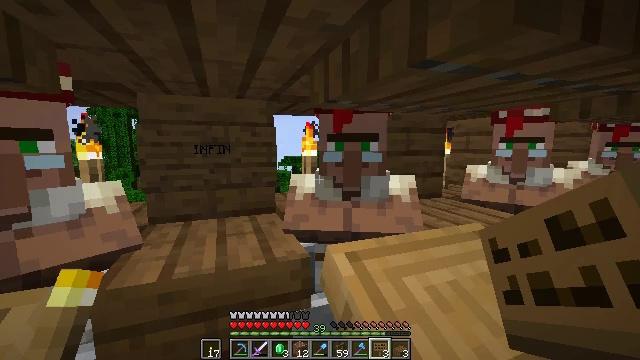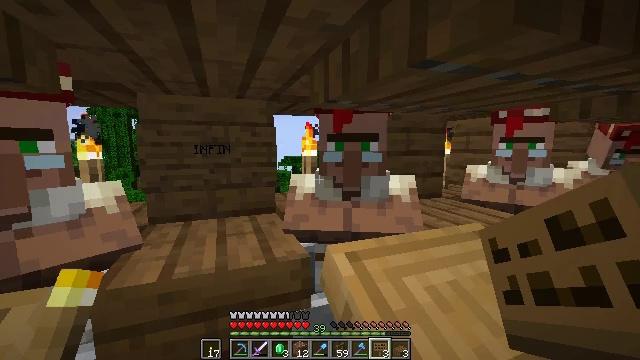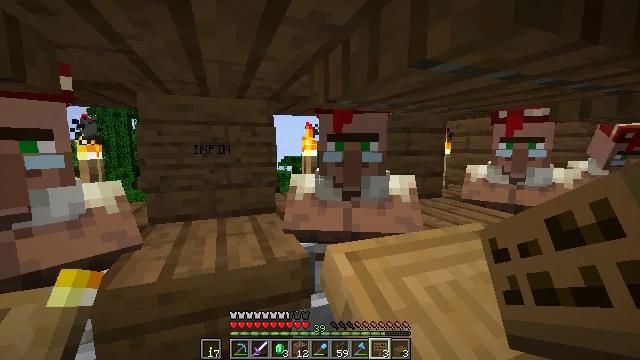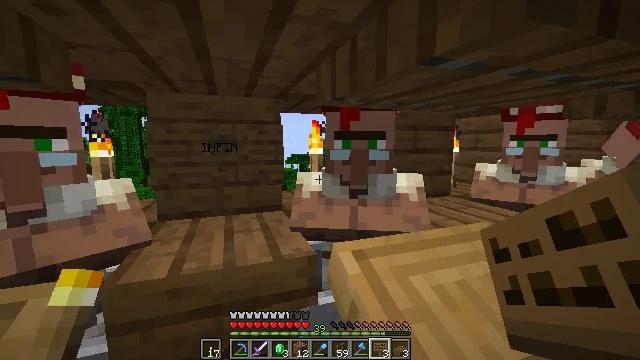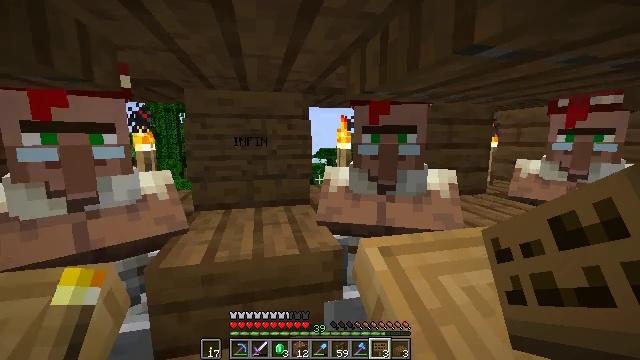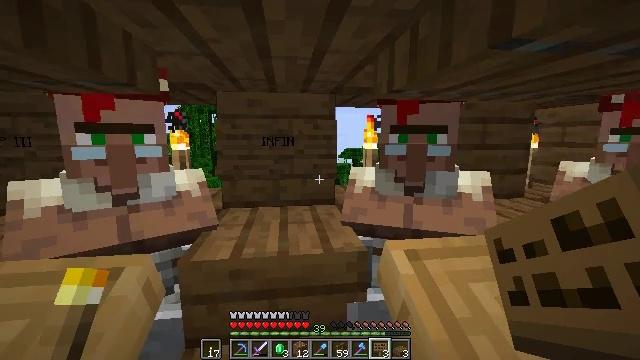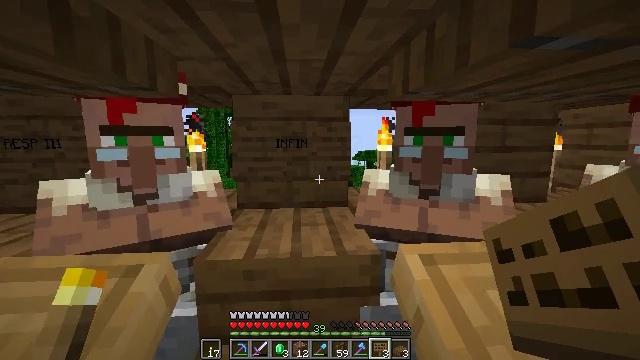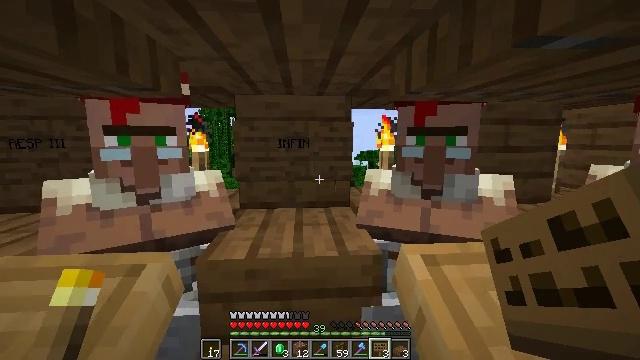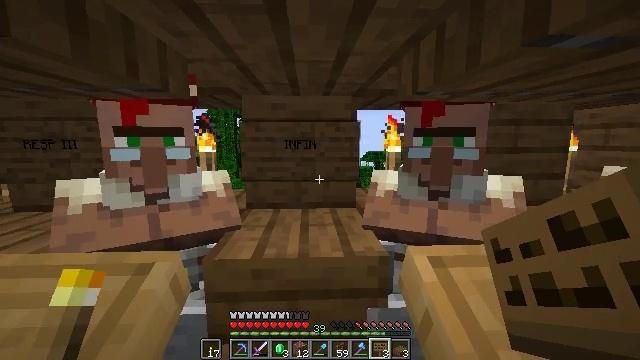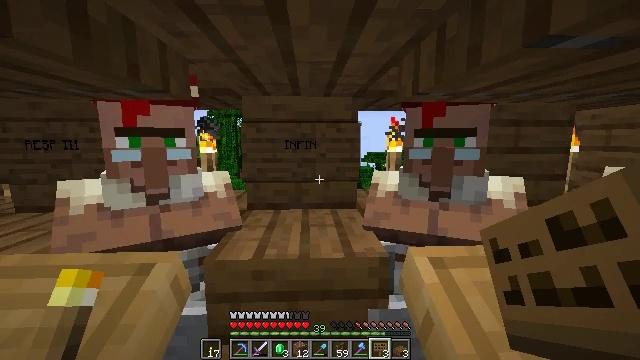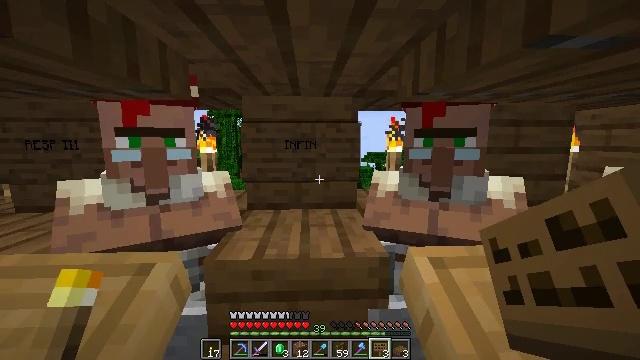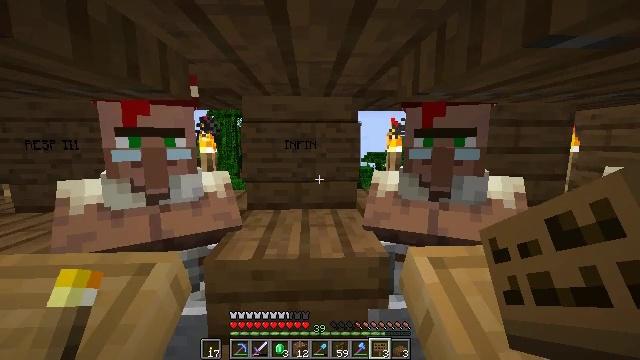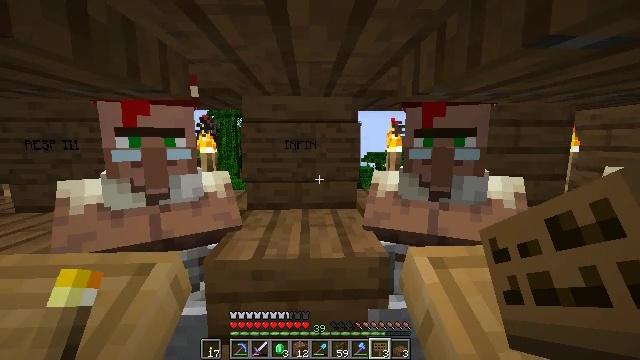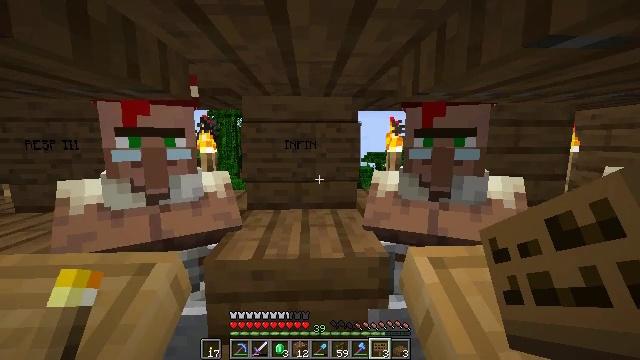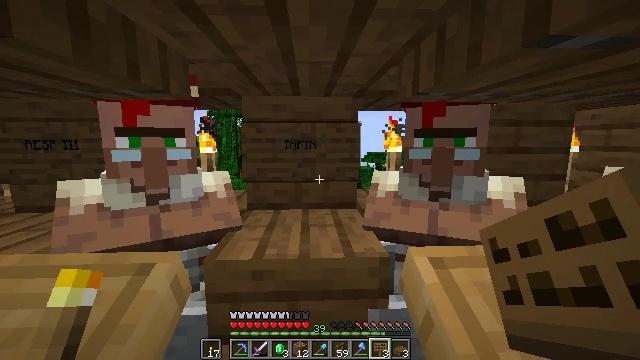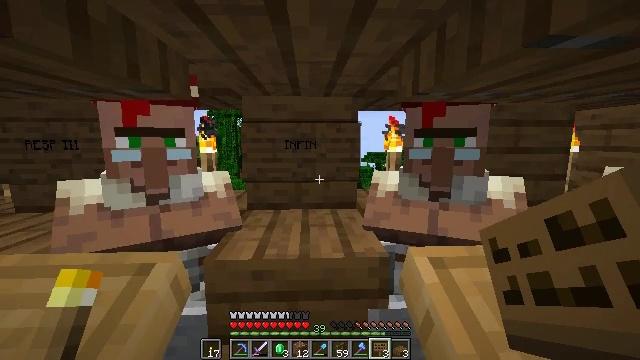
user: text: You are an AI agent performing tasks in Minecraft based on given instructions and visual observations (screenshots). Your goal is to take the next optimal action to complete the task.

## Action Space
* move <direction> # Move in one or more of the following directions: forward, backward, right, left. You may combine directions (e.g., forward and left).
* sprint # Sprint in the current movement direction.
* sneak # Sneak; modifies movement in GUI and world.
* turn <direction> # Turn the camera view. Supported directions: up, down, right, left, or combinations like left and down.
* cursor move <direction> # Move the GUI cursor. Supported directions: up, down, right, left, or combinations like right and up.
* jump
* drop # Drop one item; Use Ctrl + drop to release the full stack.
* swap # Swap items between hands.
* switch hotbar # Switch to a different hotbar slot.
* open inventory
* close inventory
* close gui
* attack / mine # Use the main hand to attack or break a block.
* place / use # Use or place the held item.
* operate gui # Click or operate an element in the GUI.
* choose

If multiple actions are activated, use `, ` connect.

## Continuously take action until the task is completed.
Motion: motion action
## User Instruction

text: Get the spruce wall sign into your inventory.
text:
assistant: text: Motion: close gui
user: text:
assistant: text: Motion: no_op
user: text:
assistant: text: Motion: turn left
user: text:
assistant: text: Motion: turn left and down
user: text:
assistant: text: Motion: turn left
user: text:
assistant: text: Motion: turn left
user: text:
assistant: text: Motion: no_op
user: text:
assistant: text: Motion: turn left
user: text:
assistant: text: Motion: no_op
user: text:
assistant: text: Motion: no_op
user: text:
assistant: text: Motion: no_op
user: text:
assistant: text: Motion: no_op
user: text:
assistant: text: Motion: no_op
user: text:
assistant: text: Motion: no_op
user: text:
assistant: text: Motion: no_op
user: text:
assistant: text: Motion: no_op
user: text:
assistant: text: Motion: turn up
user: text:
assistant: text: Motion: no_op
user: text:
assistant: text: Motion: no_op
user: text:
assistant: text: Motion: turn left
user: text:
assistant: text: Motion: no_op
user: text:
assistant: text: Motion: no_op
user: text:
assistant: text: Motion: no_op
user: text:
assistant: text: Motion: turn left
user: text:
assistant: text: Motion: no_op
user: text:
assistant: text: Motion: no_op
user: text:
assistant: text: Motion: no_op
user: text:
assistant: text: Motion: no_op
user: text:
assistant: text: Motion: no_op
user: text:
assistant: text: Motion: no_op